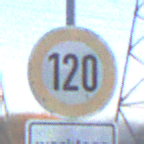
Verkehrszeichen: Geschwindigkeit120
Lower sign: ZeitangabenMitBeschraenkungAufWochentage1
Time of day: Dawn
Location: Outdoor (Nature)
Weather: Clear
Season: NotSpecified
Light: Natural